Question: Currently I have a 'UITableView' with a resizing 'UITextView' in it. The cell is resizing automatically using 'beginUpdates'/'endUpdates', but when it does it the table view stutters (See the gif below).
The end result is a 'UITableViewCell' that has a textview in it that resizes based on it's content. Here is the code within the custom 'UITableViewCell' class that causes the 'UITableView' to update itself.
'''
- (void)textViewDidChange:(UITextView *)textView {
// This is a category on UITableViewCell to get the [self superView] as the UITableView
UITableView *tableView = [self tableView];
if (tableView){
[tableView beginUpdates];
[tableView endUpdates];
}
}
'''
Here are the things that I have already tried:
Get the current 'contentOffset' and resetting it after the 'endUpdates' but didn't work
Disabling scrolling on the 'UITableView' before updates and then enabling afterwards
I tried returning 'NO' always from '- (BOOL)textViewShouldEndEditing:(UITextView *)textView'
My 'UITableView' cell height is using 'UITableViewAutomaticDimension'. Any other ideas or thoughts are welcome.
Here is a sample of what it looks like:

I am not looking to use any libraries so please no suggestions for that.
Thanks
Found Here: <URL>
Credit to @JeffBowen for a great find (although hacky it is workable and allows me to still implement the 'UITableViewDelegate' methods for supporting iOS 7). Turn animations off prior to performing update and then enable after update to prevent the 'UITableView' from stuttering.
'''
[UIView setAnimationsEnabled:NO];
[tableView beginUpdates];
[tableView endUpdates];
[UIView setAnimationsEnabled:YES];
'''
If you don't need to use the Delegate methods and want a less hacky solution for iOS 8+ only then go with @Massmaker's answer below.
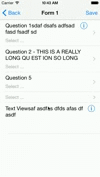
Answer: My solution (for iOS 8) was first set in my viewController 'viewDidLoad'
'''
self.tableView.rowHeight = UITableViewAutomaticDimension;
// this line is needed to cell's textview change cause resize the tableview's cell
self.tableView.estimatedRowHeight = 50.0;
'''
then, combining this article <URL> and some dirty thoughts
I've set in my cell a property, called
'''
@property (nonatomic, strong) UITableView *hostTableView;
'''
and in cell-s '-(void) textViewDidChange:(UITextView *)textView'
'''
CGFloat currentTextViewHeight = _textContainer.bounds.size.height;
CGFloat toConstant = ceilf([_textContainer sizeThatFits:CGSizeMake(_textContainer.frame.size.width, FLT_MAX)].height);
if (toConstant > currentTextViewHeight)
{
[_hostTableView beginUpdates];
[_hostTableView endUpdates];
}
'''
then in viewController
'''
- (UITableViewCell *)tableView:(UITableView *)tableView cellForRowAtIndexPath:(NSIndexPath *)indexPath
textCell.hostTableView = self.tableView;
'''